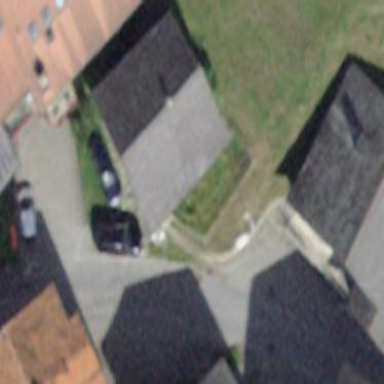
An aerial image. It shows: Simple and straightforward house.